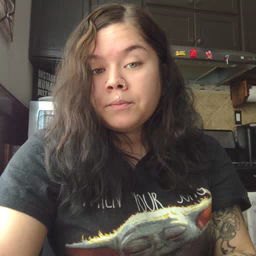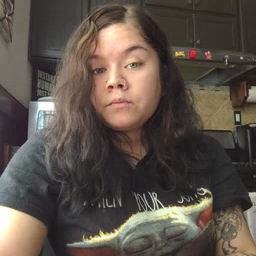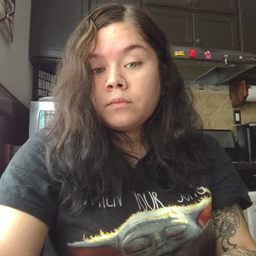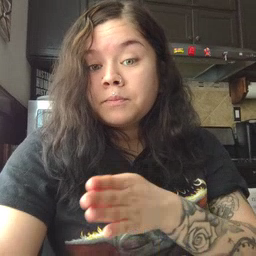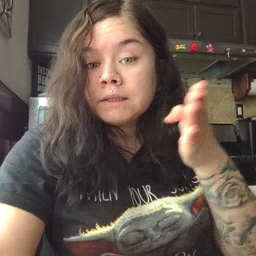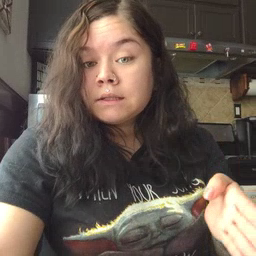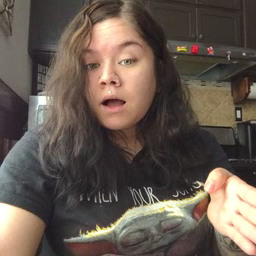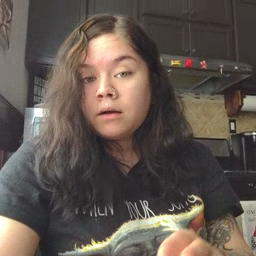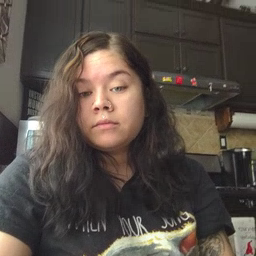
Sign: beside